Question: Here Scenario is HttpContext.Current.Session["value"].ToString() gives null value, even have already set session value when user login.
'''
<sessionState timeout="40" mode="InProc"/>
'''
'''
void Session_Start(object sender, EventArgs e)
{
// Code that runs when a new session is started
Session["EmployeeId"] = "";
this.Session["DomainName"] = "";
}
'''
'Emp_grade empgrd = new Emp_grade();' gives Object reference not set to an instance of an object
'''
using System.Data;
using System.Linq;
using System.Web;
using System.Web.Security;
using System.Web.UI;
using System.Web.UI.HtmlControls;
using System.Web.UI.WebControls;
using System.Web.UI.WebControls.WebParts;
using System.Web.Configuration;
public partial class EmpGrade : System.Web.UI.Page
{
//here am getting error(The type initializer for 'Emp_grade' threw an exception)
// stack error message Object reference not set to an instance of an object.
Emp_grade empgrd = new Emp_grade();
protected void Page_Load(object sender, EventArgs e)
{
logic code...
Datatable dt= empgrd.EmpRecord();
}
}
'''
In my 'App_Code folder' i have class file 'Emp_grade.cs'
'''
using System;
using System.Data;
using System.Configuration;
using System.Web;
using System.Web.Security;
using System.Web.UI;
using System.Web.UI.WebControls;
using System.Web.UI.WebControls.WebParts;
using System.Data.SqlClient;
using System.Web.Configuration;
using System.Web.SessionState;
public class Emp_grade
{
public Emp_grade()
{
//TODO: Add constructor logic here
}
static string getConnection = HttpContext.Current.Session["DomainName"].ToString();
SqlConnection conn = new SqlConnection(ConfigurationManager.ConnectionStrings[getConnection].ConnectionString);
public DataTable EmpRecord()
{
logic code
}
}
'''
'''
protected void Page_Load(object sender, EventArgs e)
{
//set some value
Session["DomainName"] = domainname;
}
'''

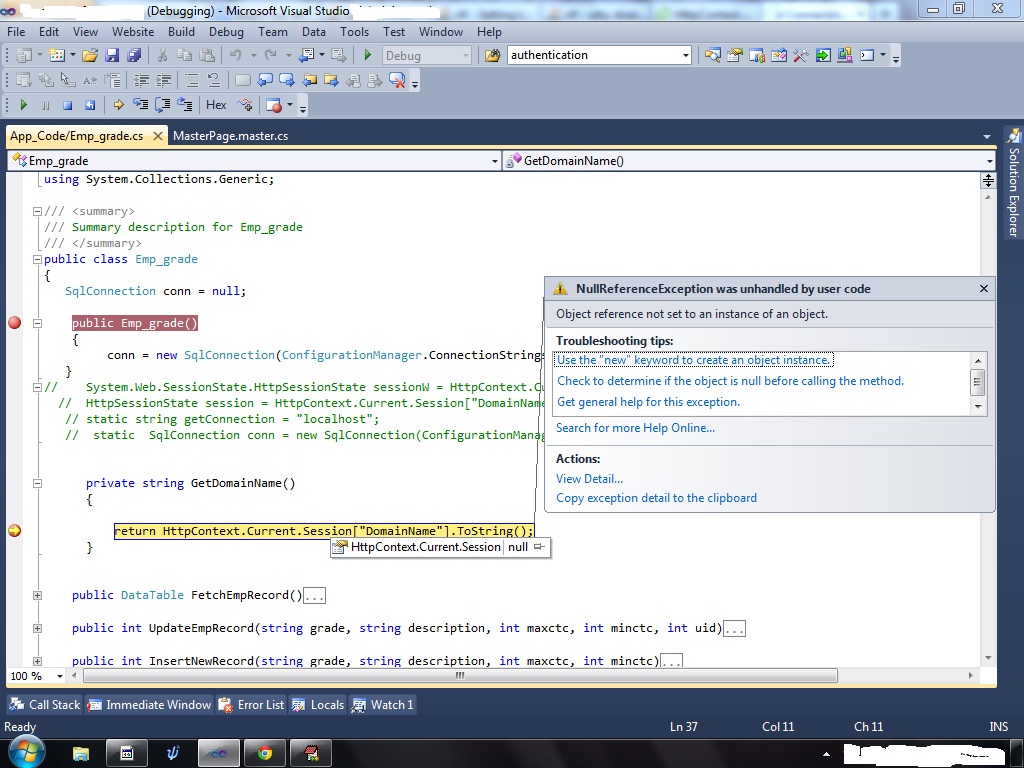
Answer: You should probably refactor a bit. This:
'''
static string getConnection = HttpContext.Current.Session["DomainName"].ToString();
'''
is a static field with an initializer. It will run , and keep whatever value it got until the application is restarted. And it will run at a time that is not very well defined, it is only guranteed that it will run sometime before it is first accessed.
This means that it may well run at a time when no 'HttpContext' is present (like wrote) which will cause an exception to be thrown. Any subsequent attempt to access it will (to the best of my knowledge) result in the same Exception being thrown.
But keep in mind that it is only fetched once, so even if the initializer were to succeed and find a value, that value will be used for all subsequent uses of 'getConnection'. It will not be fetched anew for each different user.
To fix that, you could wrap it in an instance method:
'''
private string GetDomainName()
{
return HttpContext.Current.Session["DomainName"].ToString();
}
SqlConnection conn = null;
'''
and then initialize 'conn' in the constructor:
'''
public Emp_grade()
{
conn = new SqlConnection(ConfigurationManager.ConnectionStrings[GetDomainName()].ConnectionString);
}
'''
Please also note the since this class is initializing and storing a 'SqlConnection' (which is 'IDisposable'), your class should also implement the 'IDisposable' interface. For background information about implementing 'IDisposable', see for instance <URL>.
: The screenshot shows that the 'HttpContext.Current.Session' is returning null.
The reason is this line:
'''
Emp_grade empgrd = new Emp_grade();
'''
This is declaring an instance member in the Page class, with an initializer. The initializer is run very early in the request pipeline, so at the point when it runs the Session is not yet present in the context.
Change to:
'''
Emp_grade empgrd = null;
protected void Page_Load(object sender, EventArgs e)
{
empgrd = new Emp_grade();
Datatable dt = empgrd.EmpRecord();
}
'''